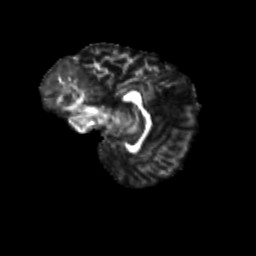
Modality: FA
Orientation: sagittal
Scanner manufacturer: siemens
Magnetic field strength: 3 T
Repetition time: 9.2 s
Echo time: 0.084 s